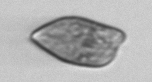
Label: Prorocentrum_dentatum